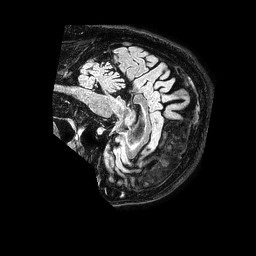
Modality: FLAIR
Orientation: sagittal
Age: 64
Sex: male
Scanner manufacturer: philips
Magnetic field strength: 1.5 T
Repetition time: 4.8 s
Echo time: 0.3 s